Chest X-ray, PA view. Patient: 19 years old, sex M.
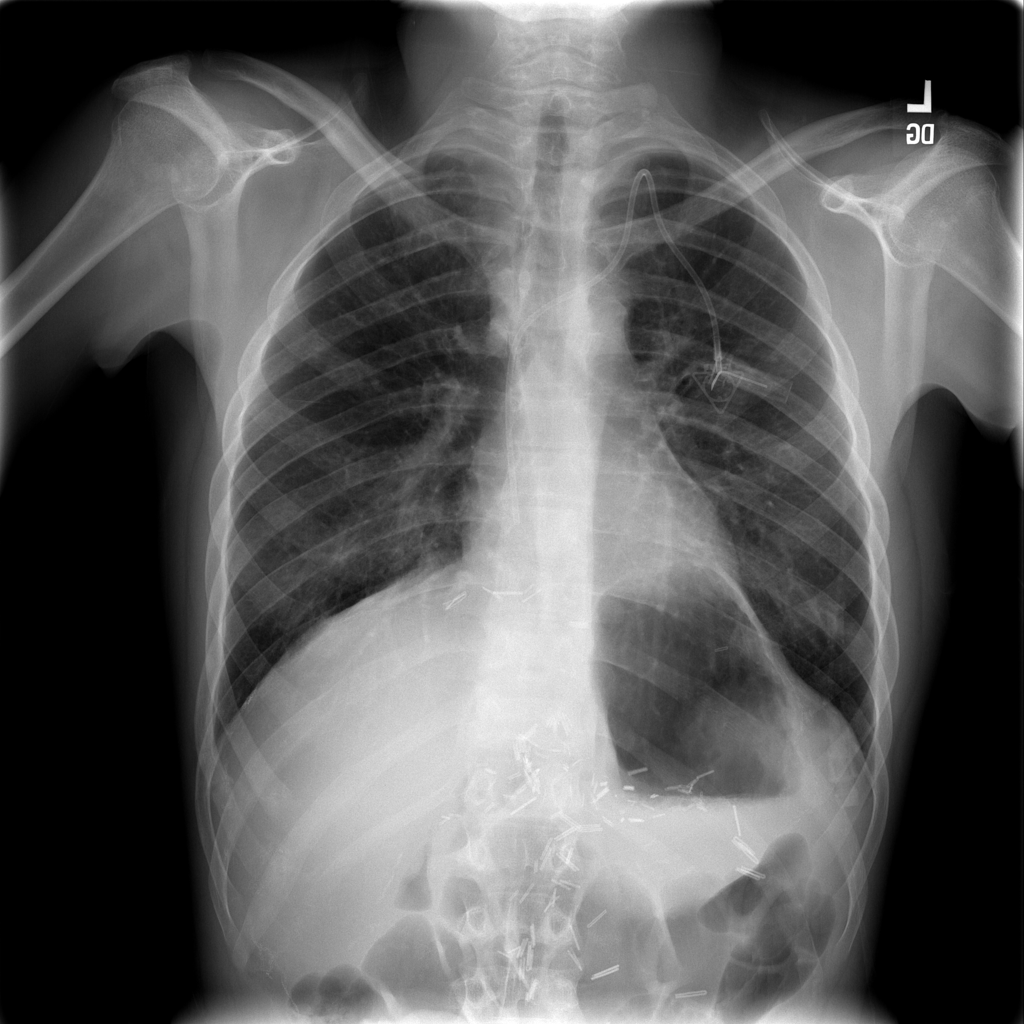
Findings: Nodule